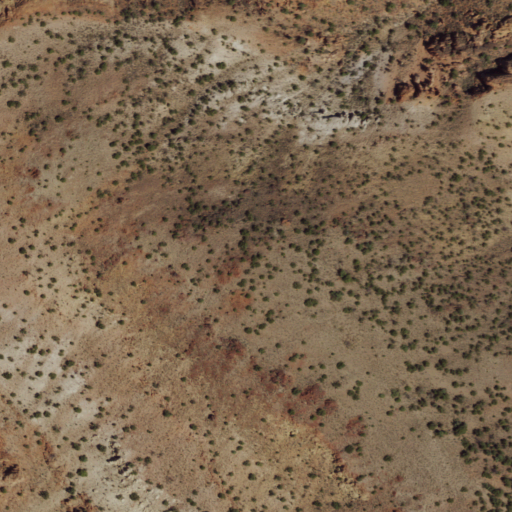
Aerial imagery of mountains in Nevada named Painted Hills containing only shrub